Question: In my 'JavaFX' project I have a 2 'TextFlows' in a 'splitpane' wrapped in 2 scroll panes. How can I scroll both scroll panes at same time.
Or simply bind scroll bar to other scroll bar?

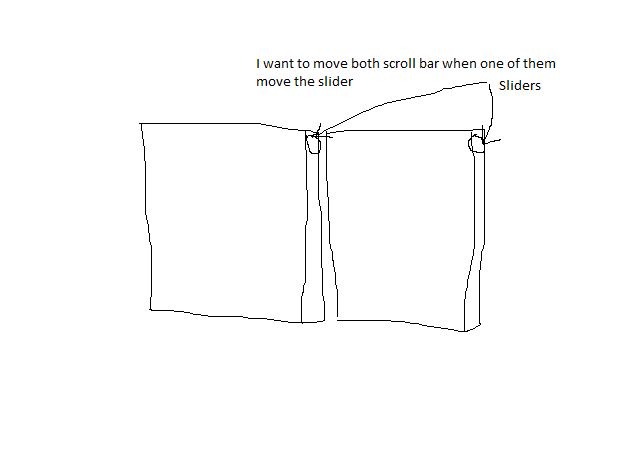
Answer: This would also solve your problem:
'''
scrolPane1.vvalueProperty().bindBiderectional(scrolPane2.vvalueProperty());
'''
That's it! :)